Question: I have some boxes in HTML but one of the boxes is getting shifted from its place. Here is <URL>
### HTML
'''
<div id="summary">
<div class="box"><span>Average fill time</span></div>
<div class="box"><span>Listing</span></div>
<div class="box"><span>Archive</span></div>
<div class="box"><span>Views</span></div>
<div class="box"><span>Submissions</span></div>
</div>
'''
### CSS
'''
.box {
height: 60px;
width: 80px;
display: inline-block;
text-align: center;
padding: 20px;
border: 1px solid;
margin: 10px;
}
'''
## Screenshot

PS: I know this is happening due to three words in the box. Setting 'overflow-y: hidden' fix this problem. But I want to know why is this happening at first place ?
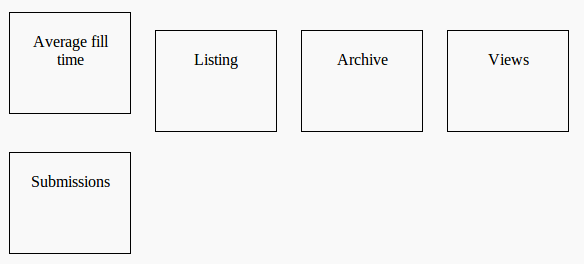
Answer: Example code : <URL>
Add 'vertical-align: top' to your '.box' elements (since vertical alignment is 'baseline' by default and the current alignment is shown as in the picture below